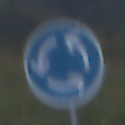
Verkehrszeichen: Kreisverkehr
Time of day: SunriseSunset
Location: Outdoor (Nature)
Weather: PartlyCloudy
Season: NotSpecified
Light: Natural